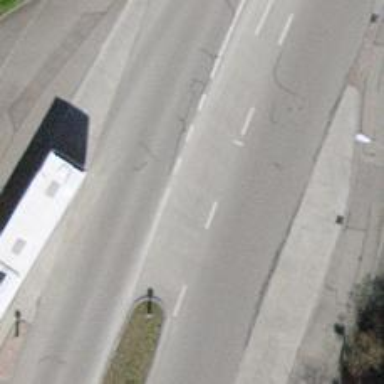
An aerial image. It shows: Bus stop equipped with public transport stop position.